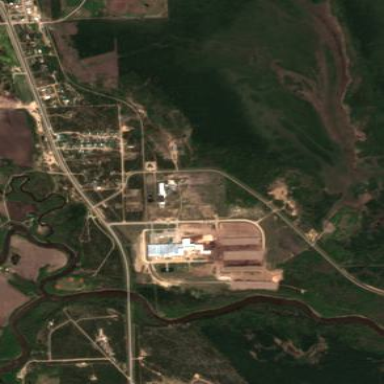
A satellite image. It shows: Industrial area that houses sawmill.